Modality: CBCT
Slice 8 of 105
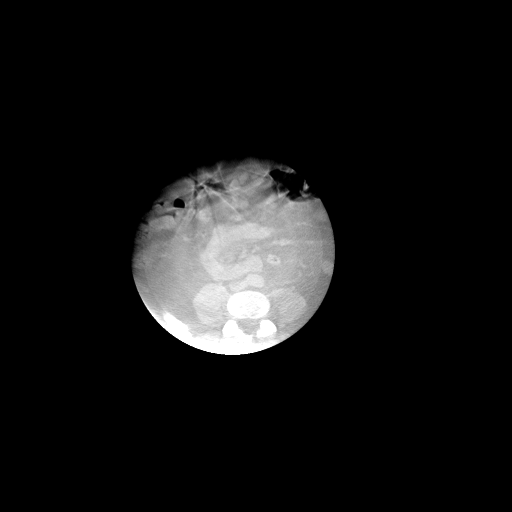